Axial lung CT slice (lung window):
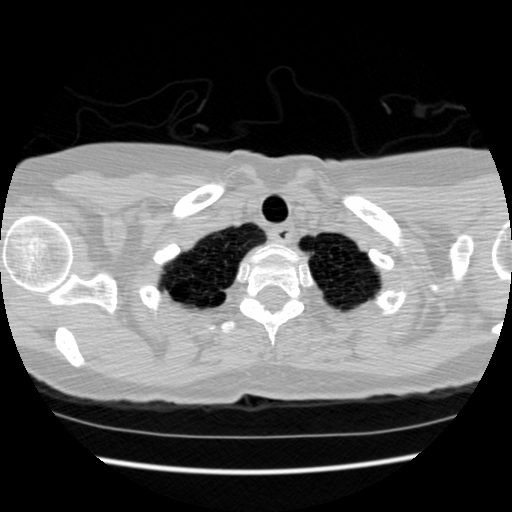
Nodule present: no